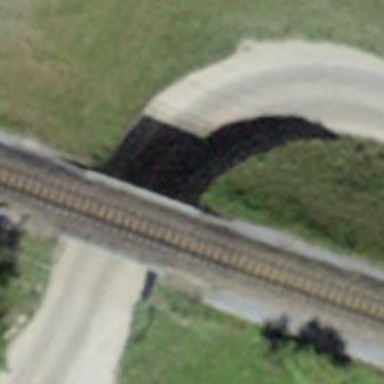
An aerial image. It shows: Narrow-gauge railway bridge with electrified contact line.